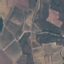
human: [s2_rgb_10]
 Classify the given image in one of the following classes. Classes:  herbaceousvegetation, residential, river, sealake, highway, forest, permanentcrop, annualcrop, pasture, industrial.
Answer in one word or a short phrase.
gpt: PermanentCrop